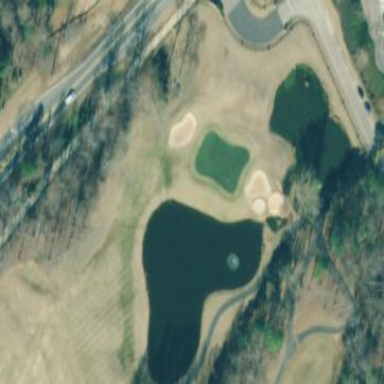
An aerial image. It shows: Scenic view of water hazard on golf course. The natural water feature adds beauty to the landscape.